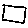
Label: square